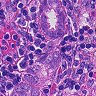
Metastatic tissue present: yes